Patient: sex M, age 60
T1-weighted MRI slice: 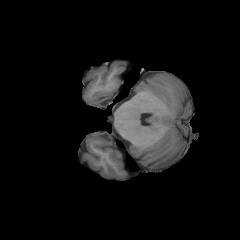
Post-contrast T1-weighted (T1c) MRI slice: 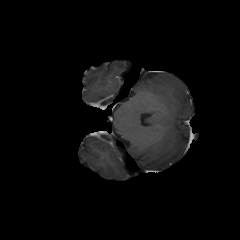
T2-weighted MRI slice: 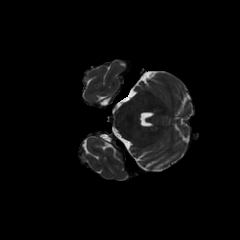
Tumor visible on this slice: no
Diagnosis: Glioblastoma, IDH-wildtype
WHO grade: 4